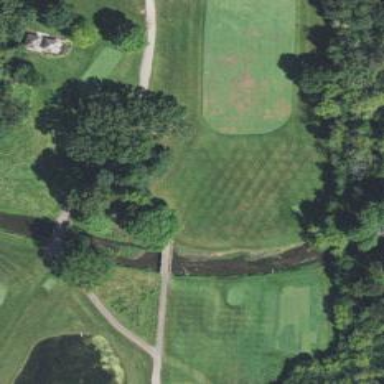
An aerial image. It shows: Service road designated as golf cart path.